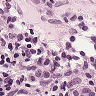
Metastatic tissue present: no